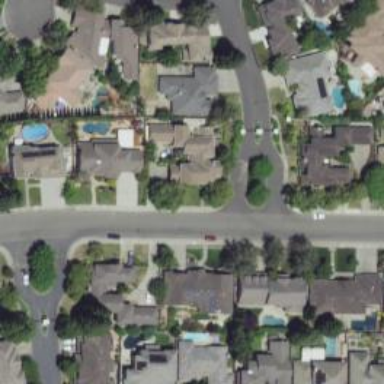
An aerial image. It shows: Residential road.